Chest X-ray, AP view. Patient: 73 years old, sex M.
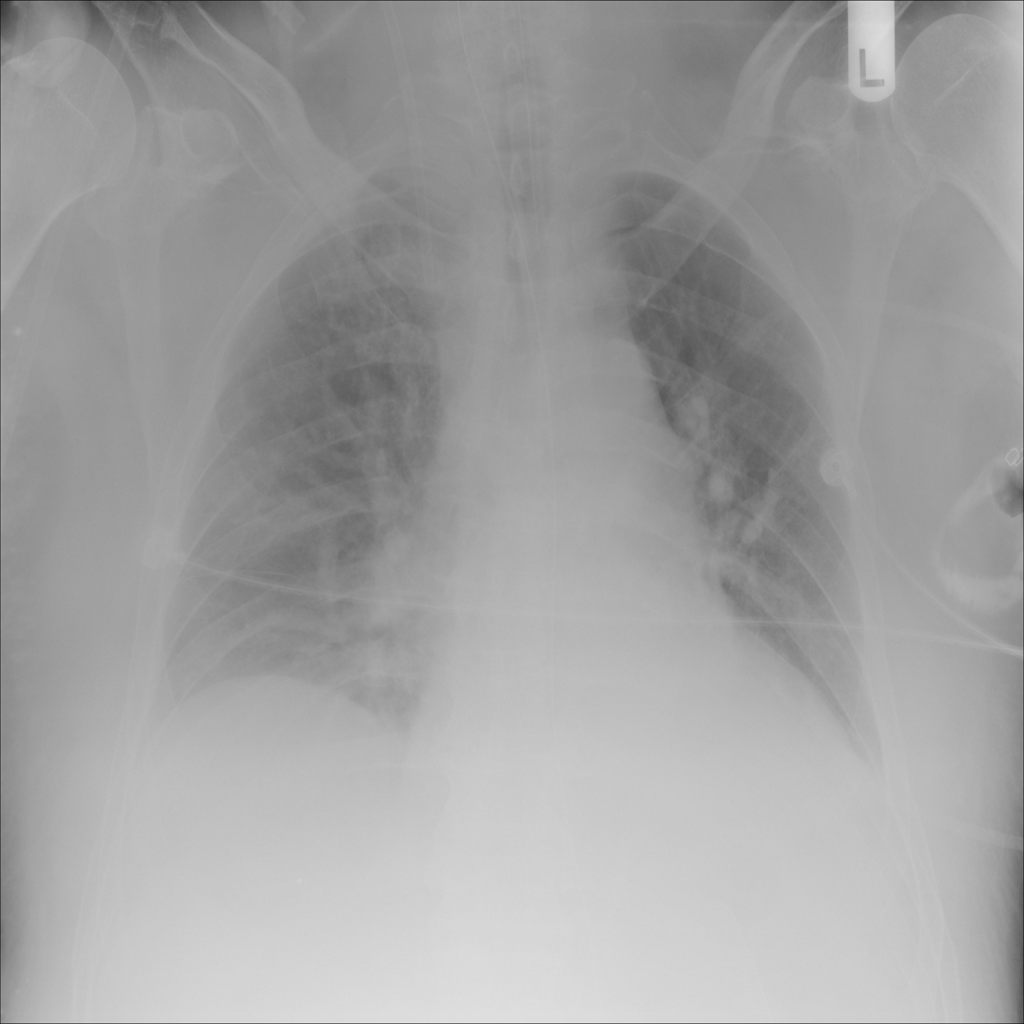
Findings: Atelectasis